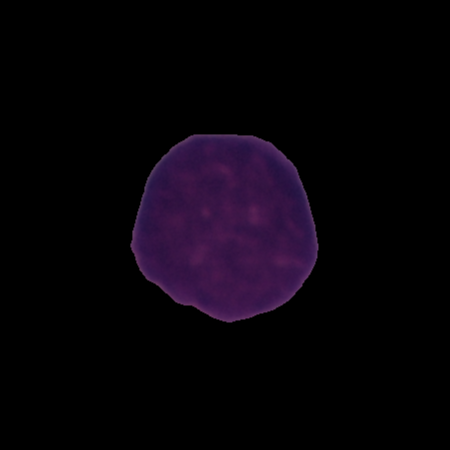
Label: cancer